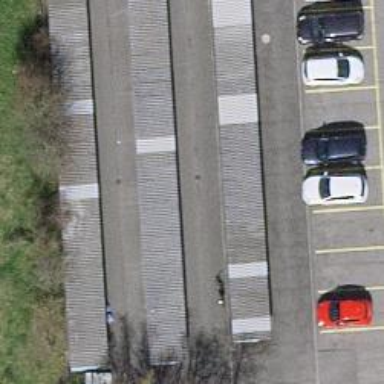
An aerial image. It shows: Bicycle parking area with stands on asphalt surface.